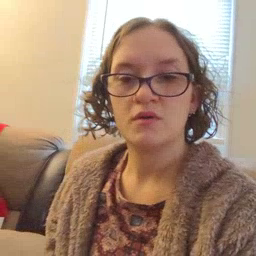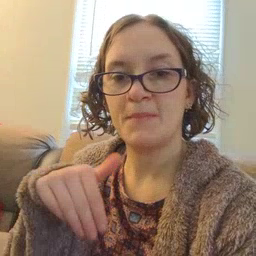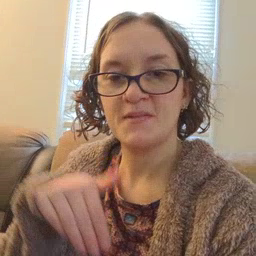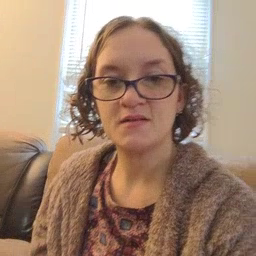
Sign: puppy